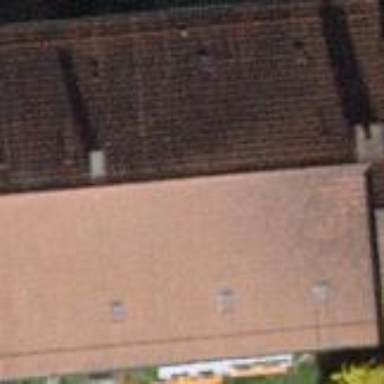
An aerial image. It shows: Building with tiled roof.